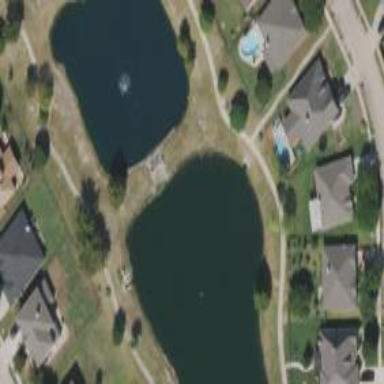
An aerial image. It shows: Pond with natural water.